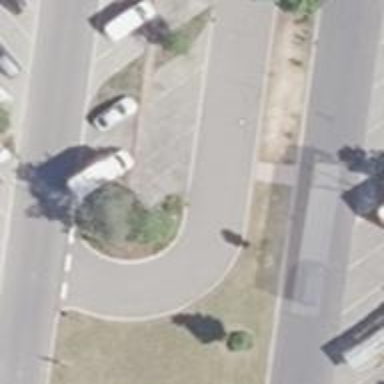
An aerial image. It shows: Asphalt parking aisle along service road.